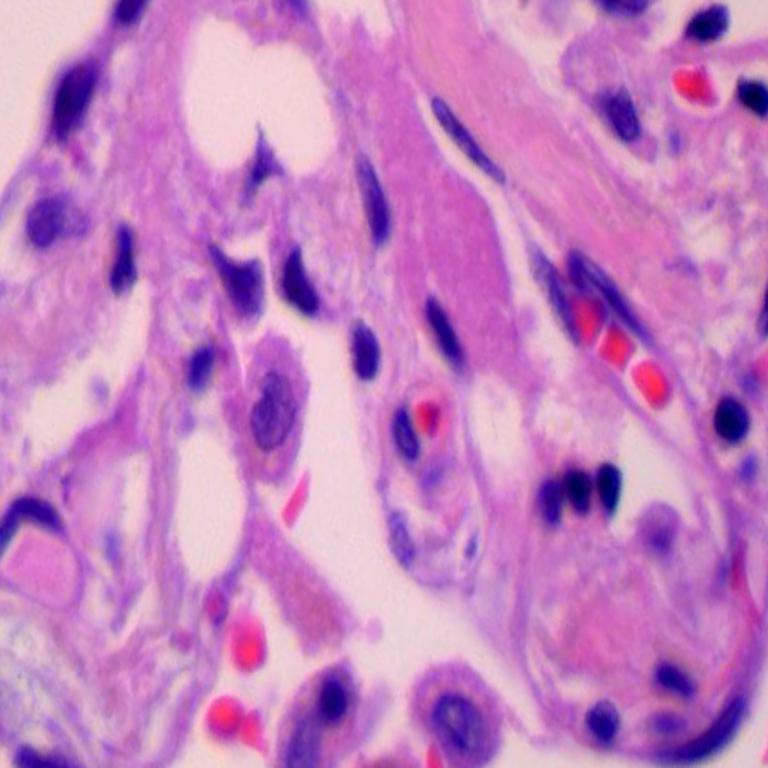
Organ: lung
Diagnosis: benign